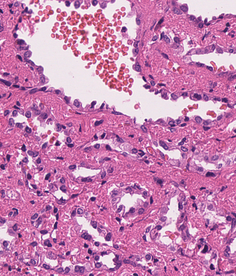
Tumor epithelial tissue: yes
Tumor-associated stroma tissue: yes
Normal tissue: no